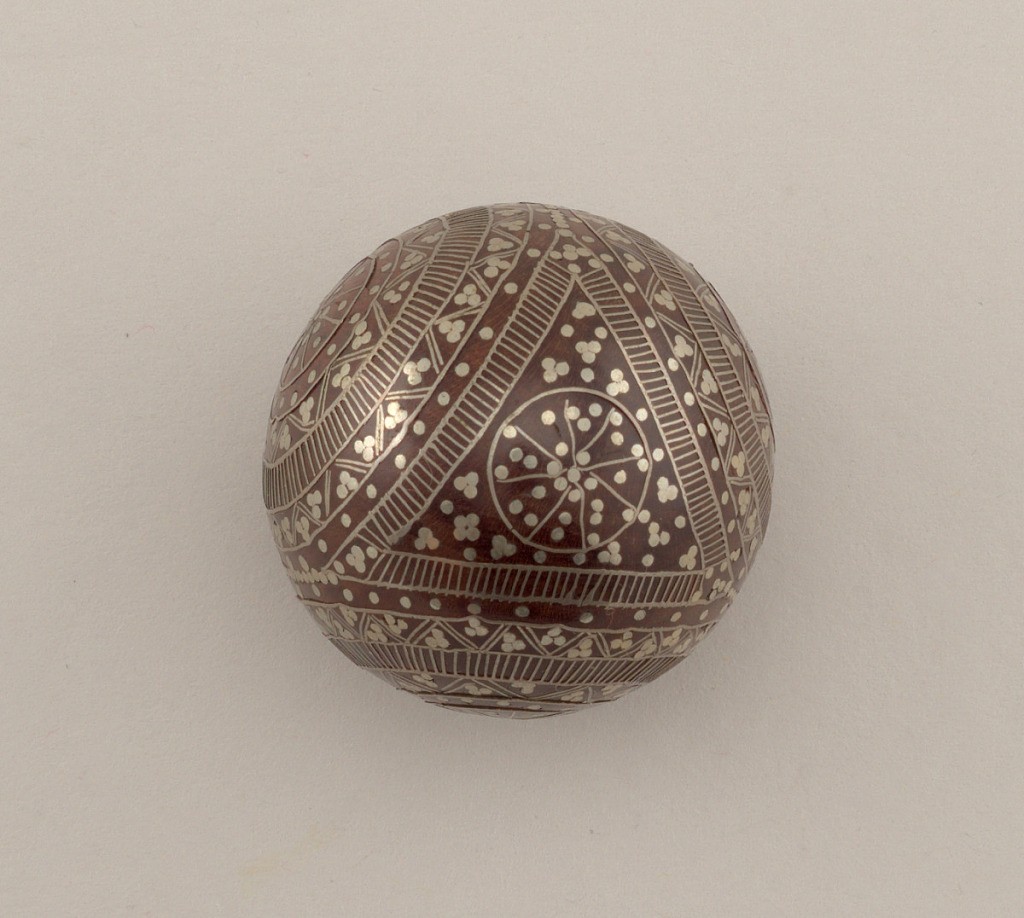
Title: Spherical Cane Handle
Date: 19th century
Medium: wood, silver
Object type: handle
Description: Round knob of wood inlaid with silver in designs of three circles, formed by bands of stripes, dots and conventionalized figures.